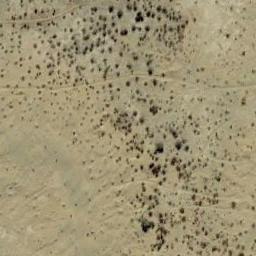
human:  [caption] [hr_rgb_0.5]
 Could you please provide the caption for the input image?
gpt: A lot of dense small chaparrals grow in the desert .

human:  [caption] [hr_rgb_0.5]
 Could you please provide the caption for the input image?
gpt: The chaparral is scattered and sparse .

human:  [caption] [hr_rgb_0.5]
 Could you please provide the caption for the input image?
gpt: Chaparral is densely distributed in the sand from the middle to sparsely around .

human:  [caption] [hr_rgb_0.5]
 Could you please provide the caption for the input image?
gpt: The chaparral is consist of sparse bushes on the desert .

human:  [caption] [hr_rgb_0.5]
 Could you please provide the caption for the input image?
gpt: There are clusters of lush trees in the desert .